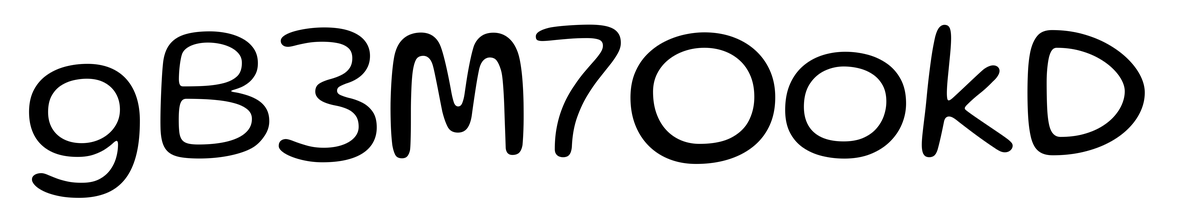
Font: Gluten_Light